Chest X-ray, PA view. Patient: 44 years old, sex M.
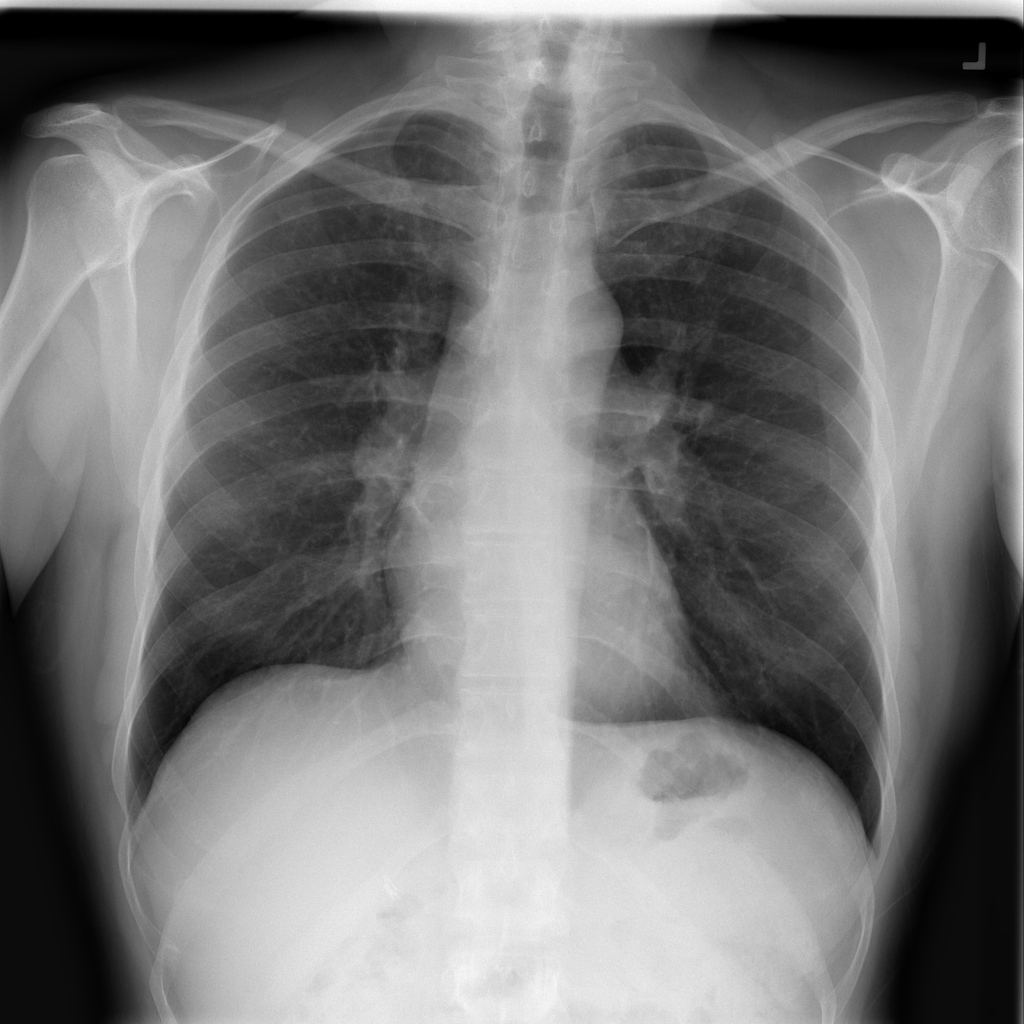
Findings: No Finding